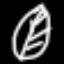
Label: leaf